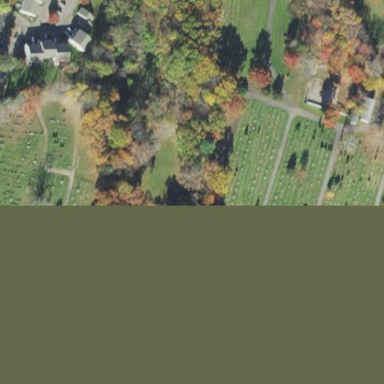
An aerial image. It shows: Private cemetery or graveyard.